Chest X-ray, PA view. Patient: 45 years old, sex F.
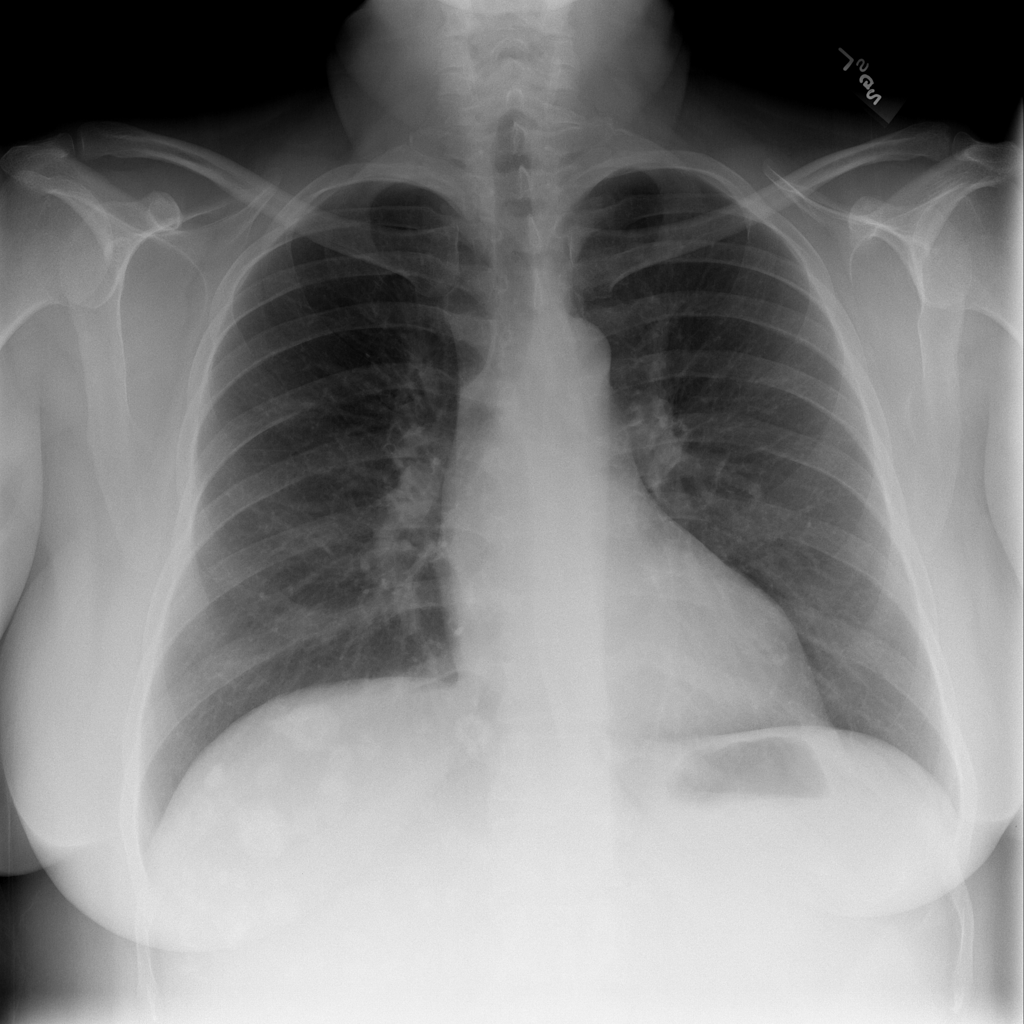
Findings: No Finding